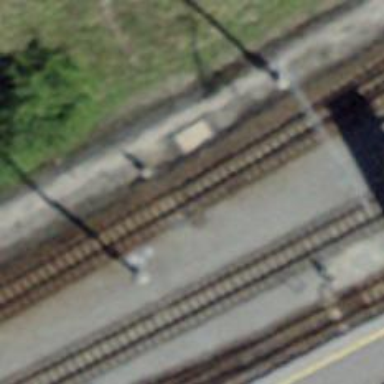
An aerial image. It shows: Railway switch.